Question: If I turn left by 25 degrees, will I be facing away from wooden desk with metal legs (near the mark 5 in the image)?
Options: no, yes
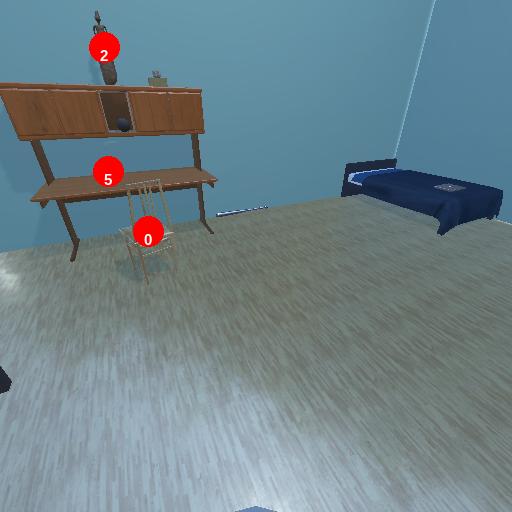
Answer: no